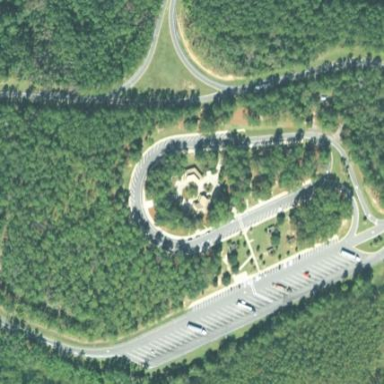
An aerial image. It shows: Rest area on the road.